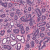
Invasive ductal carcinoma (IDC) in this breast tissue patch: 0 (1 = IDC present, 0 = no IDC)